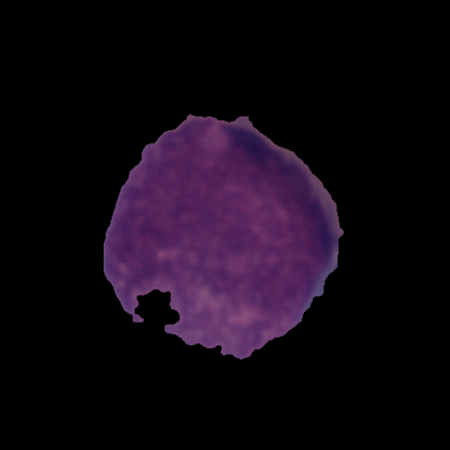
Label: cancer